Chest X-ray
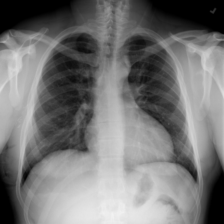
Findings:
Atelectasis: negative
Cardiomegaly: negative
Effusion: negative
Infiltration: negative
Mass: negative
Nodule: negative
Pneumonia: negative
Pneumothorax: positive
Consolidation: negative
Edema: negative
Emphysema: negative
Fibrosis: negative
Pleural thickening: negative
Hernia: negative